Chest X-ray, PA view. Patient: 30 years old, sex F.
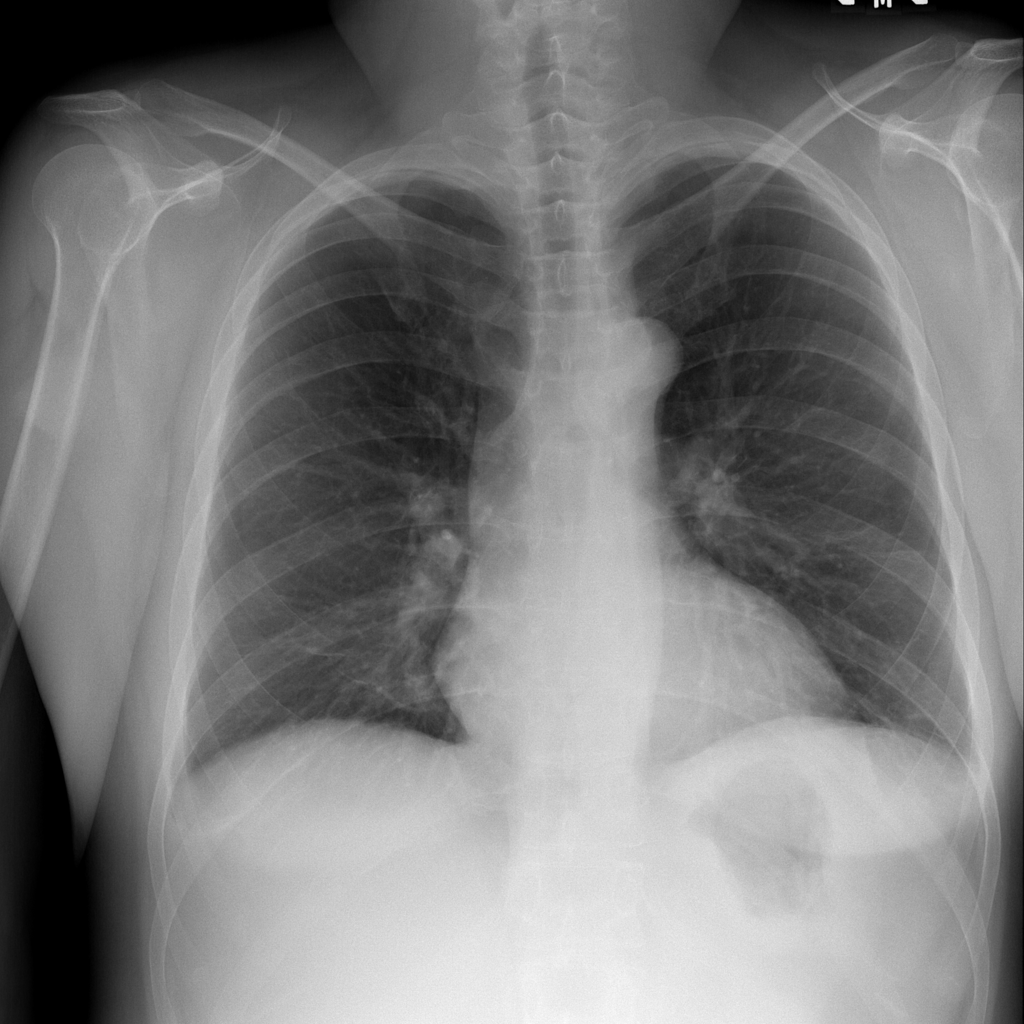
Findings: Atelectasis